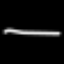
Label: line